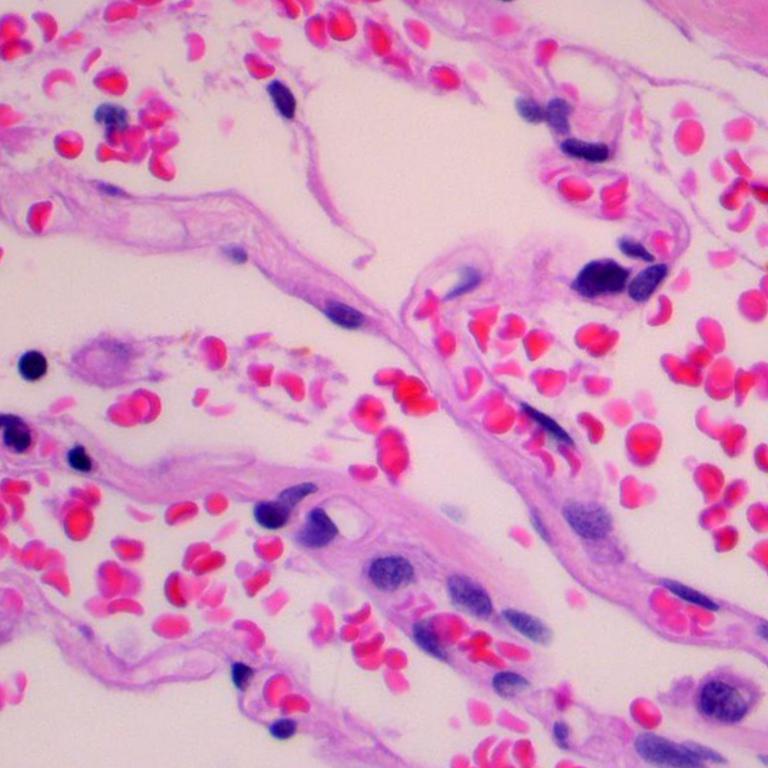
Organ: lung
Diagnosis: benign